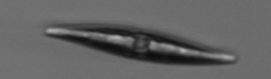
Label: Pleurosigma